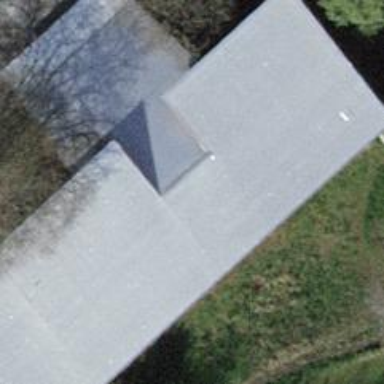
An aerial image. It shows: School building with skillion roof.